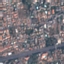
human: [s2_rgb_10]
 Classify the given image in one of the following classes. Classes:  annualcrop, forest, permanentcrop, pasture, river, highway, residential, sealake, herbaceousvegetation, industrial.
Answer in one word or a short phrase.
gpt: Residential